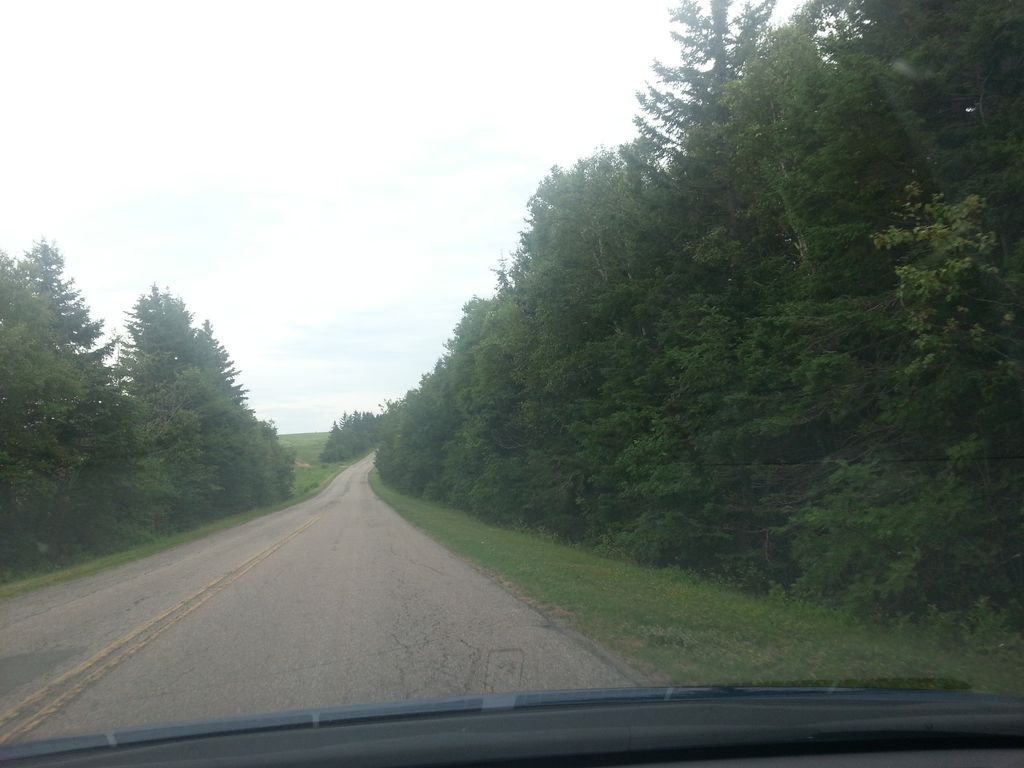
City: charlottetown